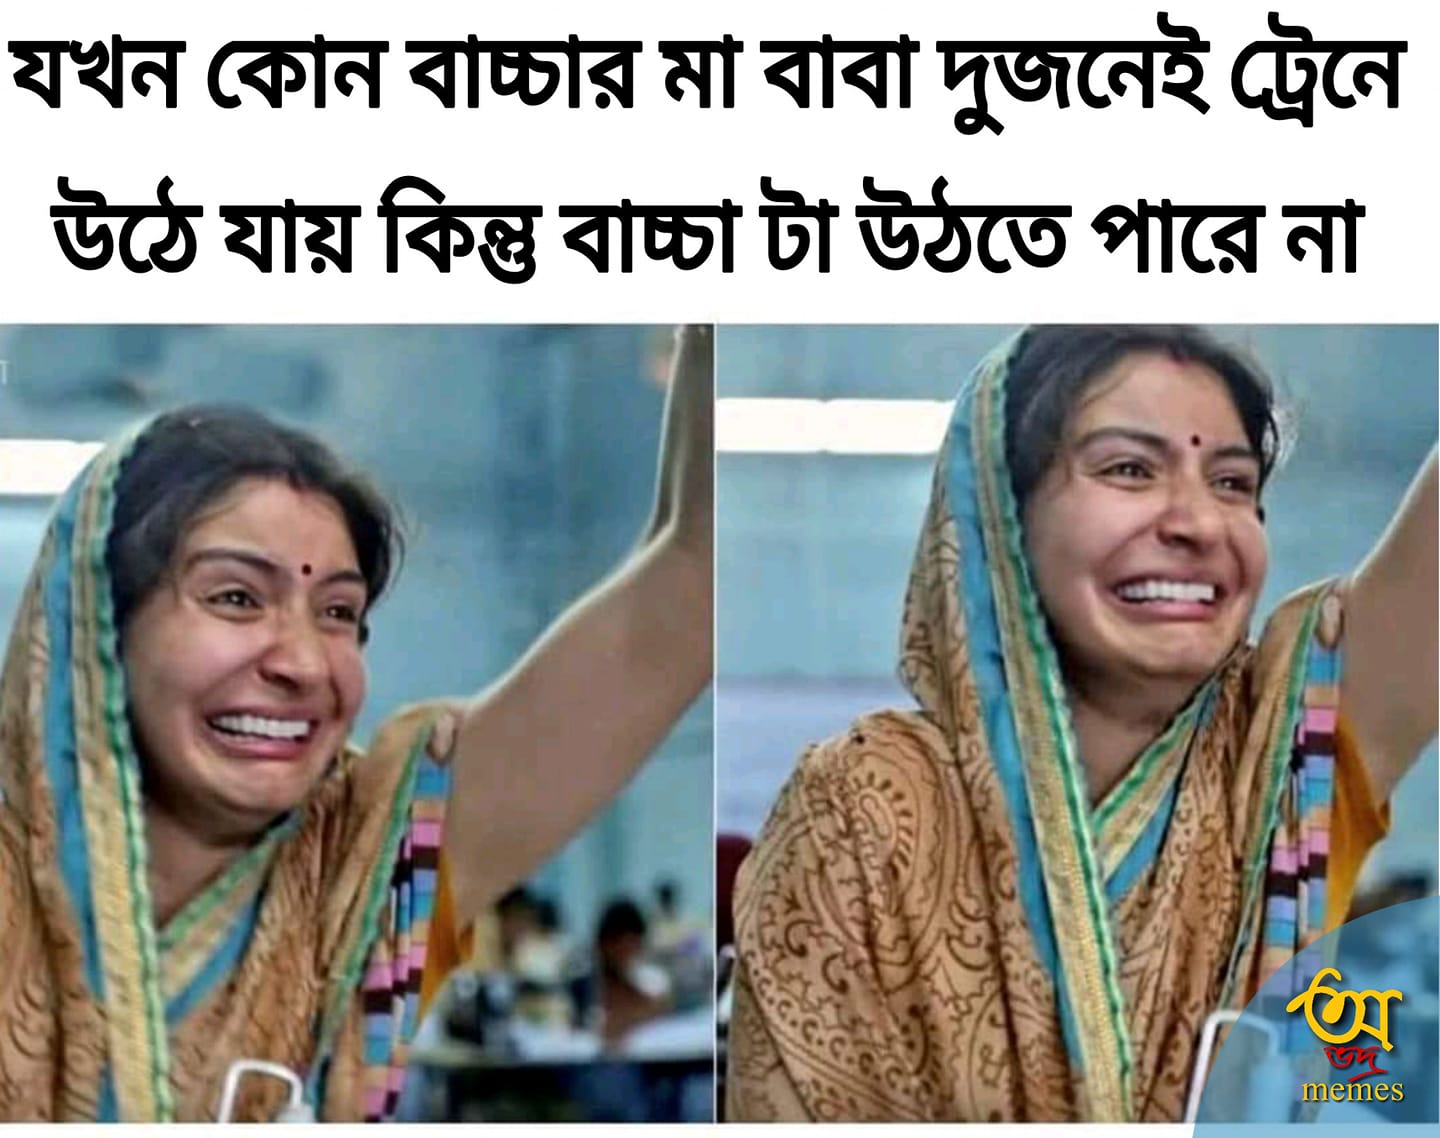
Caption: যখন কোন বাচ্চার মা বাবা দুজনেই ট্রেনে উঠে যায় কিন্তু বাচ্চা টা উঠতে পারে না
Label: hate